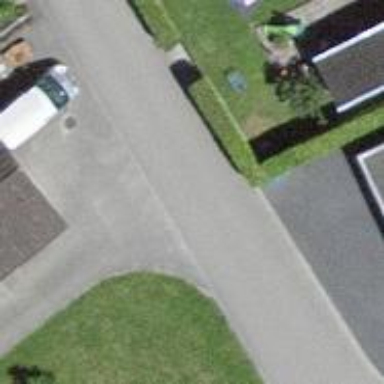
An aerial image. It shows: Residential road with asphalt surface.